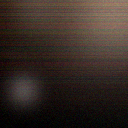
Screen state: off